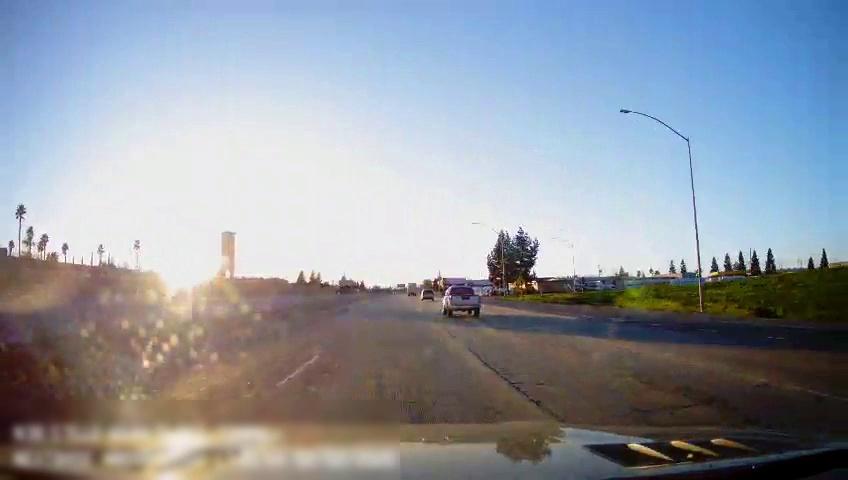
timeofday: Day
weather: Sunny
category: Drivable Space
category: Vehicles | Truck
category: Vehicles | Car
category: Vehicles | Truck
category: Lanes | Current Lane
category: Lanes | Alternate Lane
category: Lanes | Alternate Lane